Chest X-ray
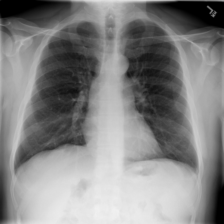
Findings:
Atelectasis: negative
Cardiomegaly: negative
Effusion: negative
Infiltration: negative
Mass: negative
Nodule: negative
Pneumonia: negative
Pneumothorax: negative
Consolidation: negative
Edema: negative
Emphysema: negative
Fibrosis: negative
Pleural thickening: negative
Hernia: negative